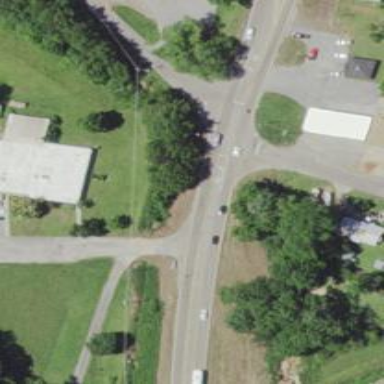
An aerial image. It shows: Stop road.